Interaction volume radius: 5 \u00c5
Interaction volume height: 10 \u00c5
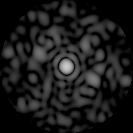
Disorder parameter: 0.8368